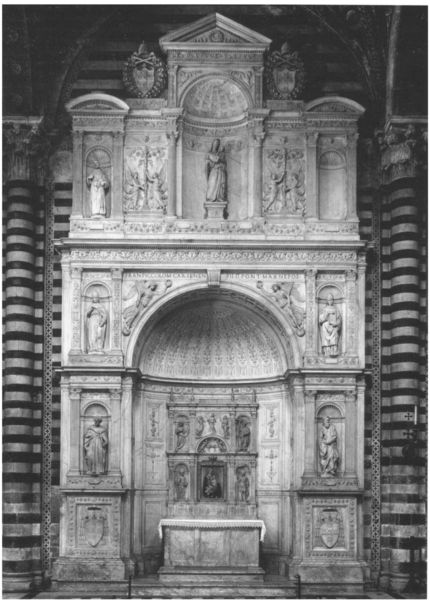
Titel: Piccolomini-Altar
Künstler: Michelangelo
Standort: Siena, Dom (EU - I - Toskana)
Schlagwörter: grau, säulen, stein, tod, kalt, farblos, denkmal, kuppe, furcht, altar, geringelt, grab, sterben, apsis, siena, heilige, verehrung, nieschen, heillige, sestreift